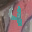
Label: 4